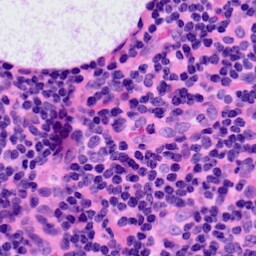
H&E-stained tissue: LymphNode